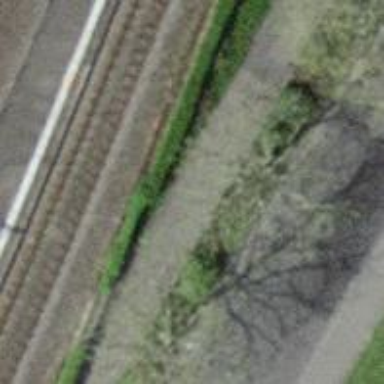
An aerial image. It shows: Hedge barrier.